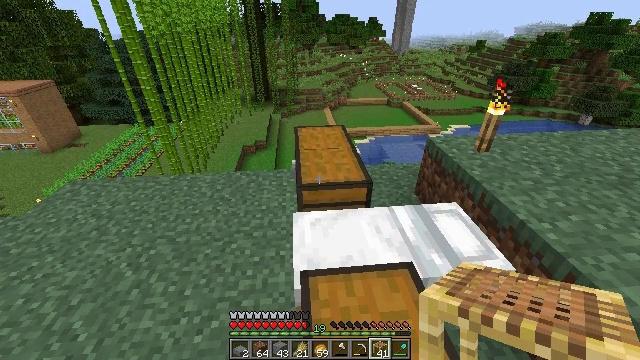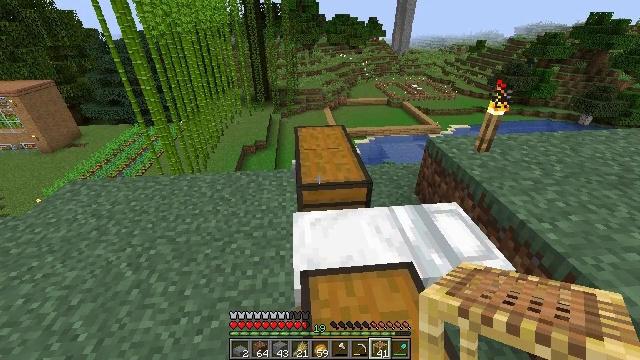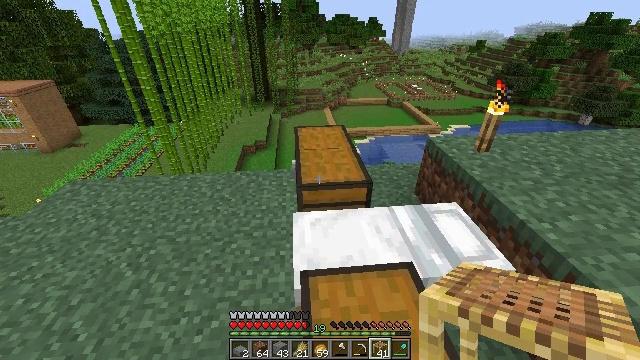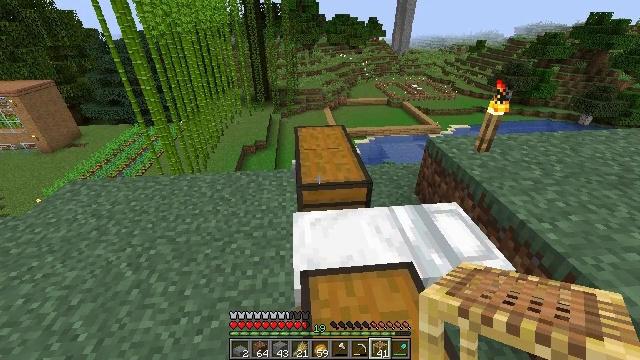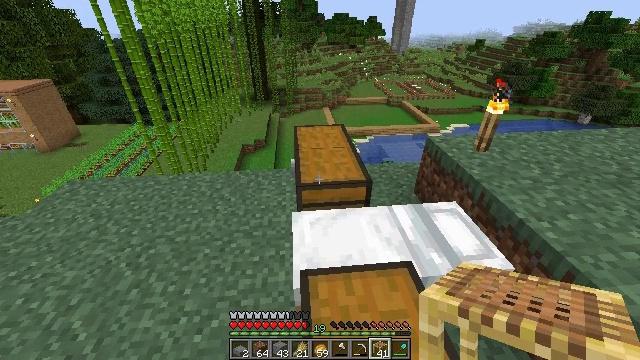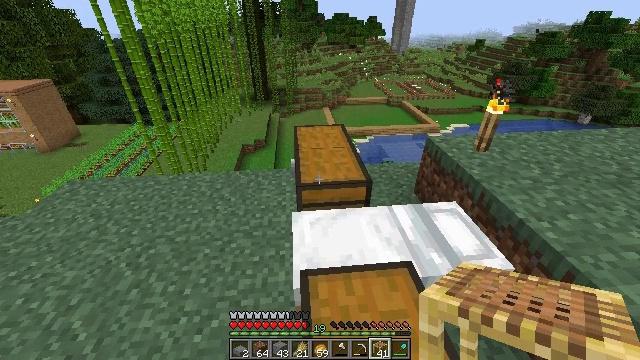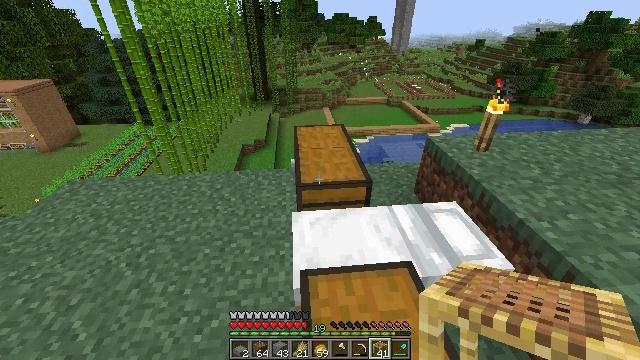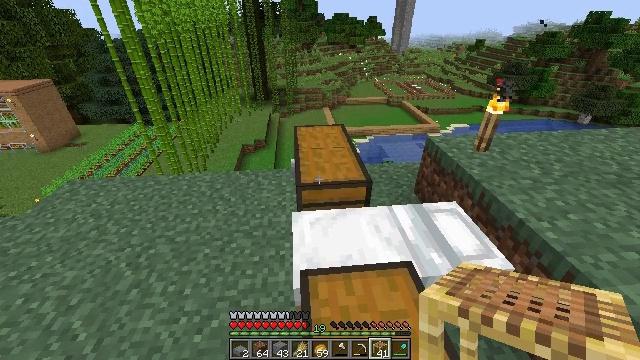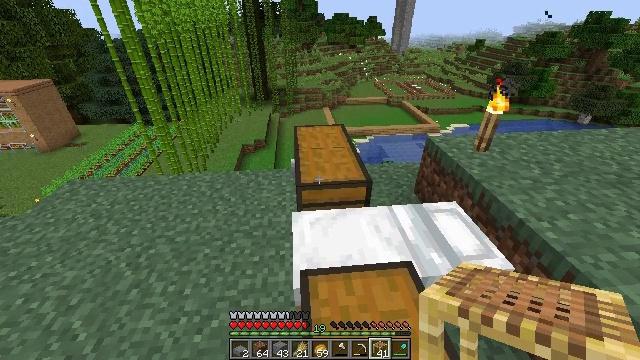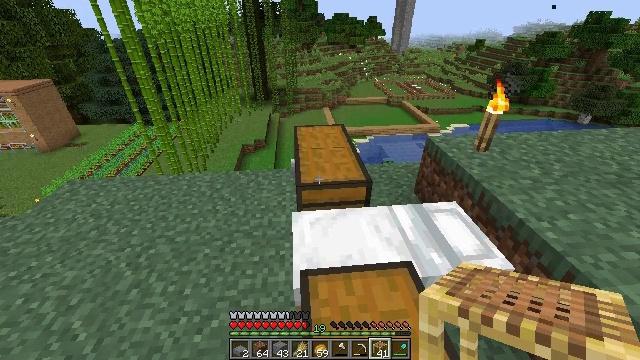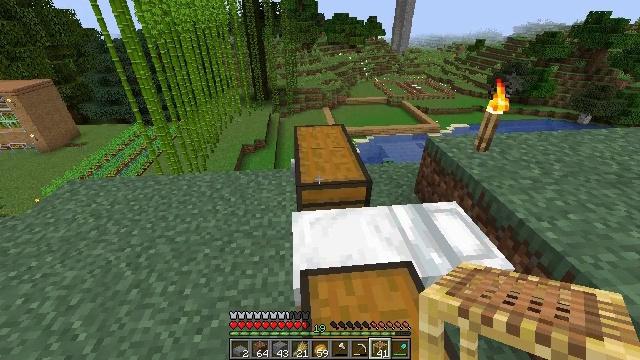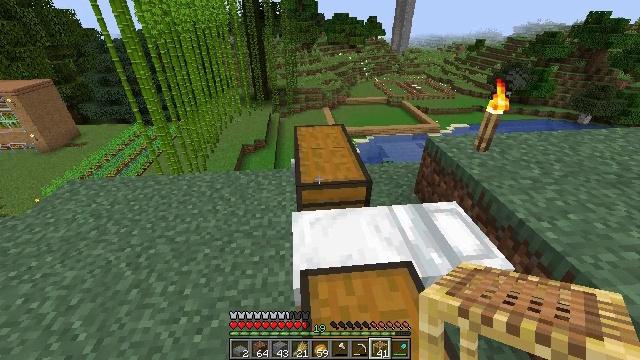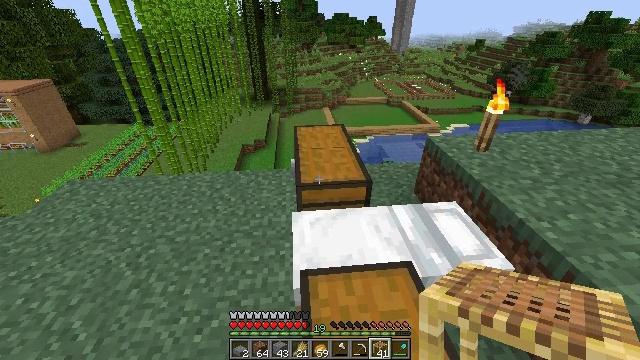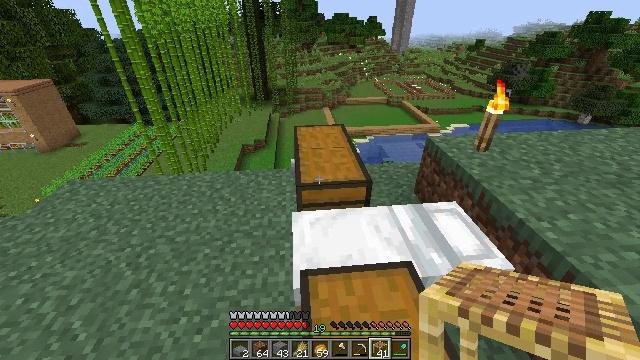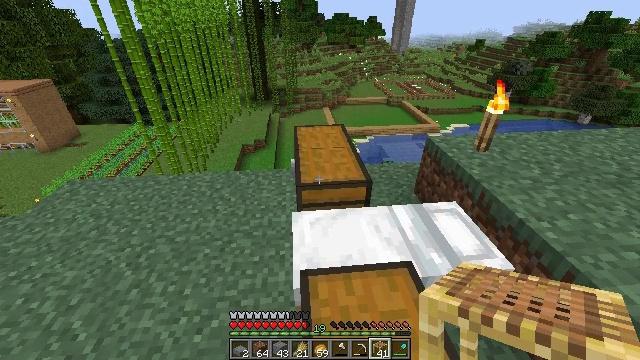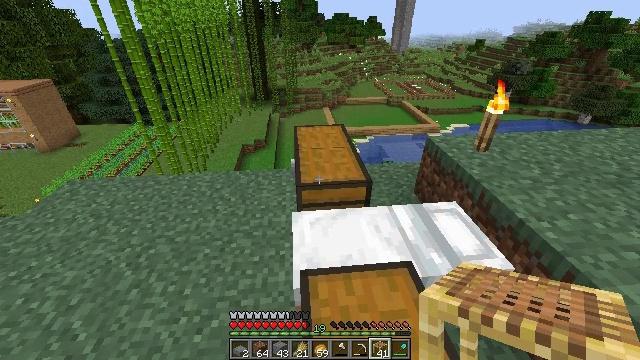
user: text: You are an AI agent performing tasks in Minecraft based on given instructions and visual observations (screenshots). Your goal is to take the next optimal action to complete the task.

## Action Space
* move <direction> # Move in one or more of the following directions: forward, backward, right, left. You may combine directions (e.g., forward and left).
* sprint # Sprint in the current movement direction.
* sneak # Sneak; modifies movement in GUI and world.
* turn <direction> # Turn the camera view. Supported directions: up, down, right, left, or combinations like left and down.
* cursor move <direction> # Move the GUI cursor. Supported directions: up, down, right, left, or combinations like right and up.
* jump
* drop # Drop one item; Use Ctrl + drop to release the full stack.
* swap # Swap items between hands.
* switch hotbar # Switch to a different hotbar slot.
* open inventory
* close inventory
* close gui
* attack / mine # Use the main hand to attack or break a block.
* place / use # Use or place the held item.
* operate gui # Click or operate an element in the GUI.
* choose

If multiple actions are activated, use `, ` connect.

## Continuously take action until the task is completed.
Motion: motion action
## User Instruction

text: Turn sand into glass in the furnace.
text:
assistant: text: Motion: no_op
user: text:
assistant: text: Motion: no_op
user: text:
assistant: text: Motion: no_op
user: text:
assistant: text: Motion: no_op
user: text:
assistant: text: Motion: no_op
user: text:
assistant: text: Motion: no_op
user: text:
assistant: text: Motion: no_op
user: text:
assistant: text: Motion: no_op
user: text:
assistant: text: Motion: no_op
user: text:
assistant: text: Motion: no_op
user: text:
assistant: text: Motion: no_op
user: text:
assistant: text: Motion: no_op
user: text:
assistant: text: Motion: no_op
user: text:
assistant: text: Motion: no_op
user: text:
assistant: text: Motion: no_op
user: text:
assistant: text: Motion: no_op
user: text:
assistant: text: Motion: no_op
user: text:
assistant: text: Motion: no_op
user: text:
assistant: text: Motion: no_op
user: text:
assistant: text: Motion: no_op
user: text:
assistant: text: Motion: no_op
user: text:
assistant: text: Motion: no_op
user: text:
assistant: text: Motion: no_op
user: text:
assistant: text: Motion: no_op
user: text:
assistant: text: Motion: no_op
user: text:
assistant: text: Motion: no_op
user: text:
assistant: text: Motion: no_op
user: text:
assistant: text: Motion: no_op
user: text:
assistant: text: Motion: no_op
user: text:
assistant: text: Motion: no_op